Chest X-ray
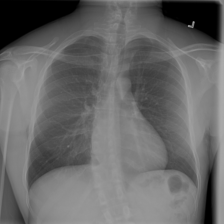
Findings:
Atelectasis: negative
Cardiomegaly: negative
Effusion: negative
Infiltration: positive
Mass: negative
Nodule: negative
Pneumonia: negative
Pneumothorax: negative
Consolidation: negative
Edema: negative
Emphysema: negative
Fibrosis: negative
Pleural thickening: negative
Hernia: negative